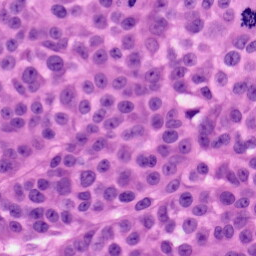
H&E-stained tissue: Skin